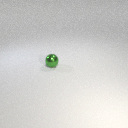
small green metal sphere